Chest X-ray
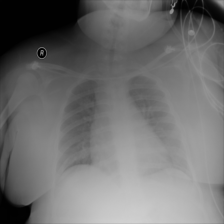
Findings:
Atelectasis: negative
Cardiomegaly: negative
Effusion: negative
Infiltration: negative
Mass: negative
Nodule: negative
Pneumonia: negative
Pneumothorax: negative
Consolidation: negative
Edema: negative
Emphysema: negative
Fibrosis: negative
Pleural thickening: negative
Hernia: negative